Question: I have a grouped table view on one of my view. And inside the cellForRowAtIndexPath delegator method I have set background color for each table cell as follows.
'''
UIColor *color = [UIColor colorWithRed:221.0/255 green:241.0/255 blue:249.0/255 alpha:1.0];
[cell.contentView setBackgroundColor:color];
'''
Background color set without any problem. But problem occur in top and bottom cells. In top and bottom cells have curved edges. But when I add the background color it distort the edges. I have uploaded a print screen in such window.You can see the issue occure in the bottom cell where i have set the background color. Can some one please tell me how to solve this problem.
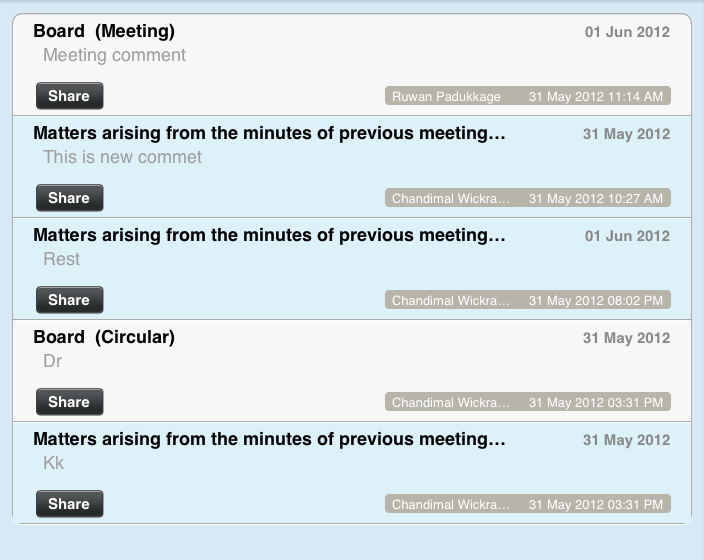
Answer: Use 'cell.backgroundColor = [UIColor redColor];'
not
'''
[cell.contentView setBackgroundColor:color];
'''
A UITableViewCell is a more complex object than an object with a contentView propretry.
You can find more about cell in <URL>